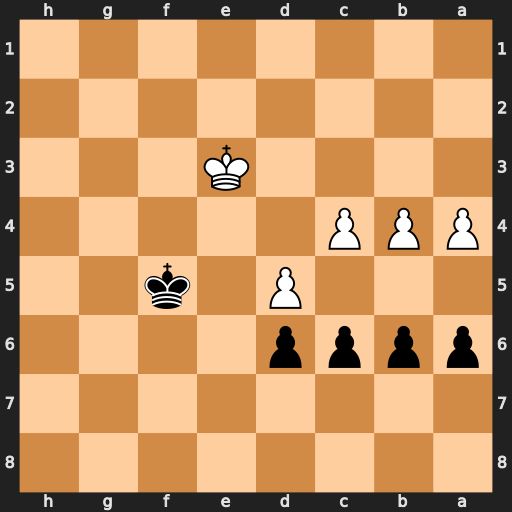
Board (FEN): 8/8/pppp4/3P1k2/PPP5/4K3/8/8
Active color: b
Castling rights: -
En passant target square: -
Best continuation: cxd5 a5 bxa5